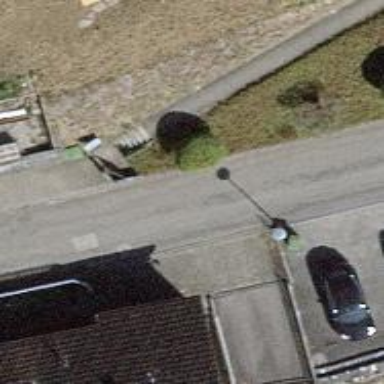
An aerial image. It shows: Residential road.